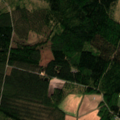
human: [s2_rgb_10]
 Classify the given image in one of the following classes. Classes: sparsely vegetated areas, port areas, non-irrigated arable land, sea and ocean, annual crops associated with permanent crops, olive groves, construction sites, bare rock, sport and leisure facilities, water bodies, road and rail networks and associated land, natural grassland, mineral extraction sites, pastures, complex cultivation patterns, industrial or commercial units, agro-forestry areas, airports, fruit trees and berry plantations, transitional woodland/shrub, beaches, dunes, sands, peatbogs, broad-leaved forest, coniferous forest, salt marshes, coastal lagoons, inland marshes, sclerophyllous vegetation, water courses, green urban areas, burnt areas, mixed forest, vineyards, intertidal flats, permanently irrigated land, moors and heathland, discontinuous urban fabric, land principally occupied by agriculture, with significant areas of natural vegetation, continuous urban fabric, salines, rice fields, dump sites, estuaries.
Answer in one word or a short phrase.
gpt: broad-leaved forest, coniferous forest, mixed forest, transitional woodland/shrub